Question: First of all, I am new to 'Swift/iOS' development and just started learning. I am trying to create a simple app that . The interface has a play and pause buttons, and slider to control the music volume. I have searched SO and found some similar posts, but haven't found them helpful in my situation.
When I build and start the app in Xcode, I got the errors:
'''
2015-04-07 23:04:25.403 Music Player[8772:102170] *** Terminating app due
to uncaught exception 'NSUnknownKeyException', reason:
'[<Music_Player.ViewController 0x7f991ad3a160> setValue:forUndefinedKey:]:
this class is not key value coding-compliant for the key play.'
*** First throw call stack:
(
0 CoreFoundation 0x000000010a45bf35 __exceptionPreprocess + 165
1 libobjc.A.dylib 0x000000010bf9fbb7 objc_exception_throw + 45
2 CoreFoundation 0x000000010a45bb79 -[NSException raise] + 9
3 Foundation 0x000000010a8737b3 -[NSObject(NSKeyValueCoding) setValue:forKey:] + 259
4 CoreFoundation 0x000000010a3a5e80 -[NSArray makeObjectsPerformSelector:] + 224
5 UIKit 0x000000010afacc7d -[UINib instantiateWithOwner:options:] + 1506
.....
22 UIKit 0x000000010ace7420 UIApplicationMain + 1282
23 Music Player 0x0000000109f24afe top_level_code + 78
24 Music Player 0x0000000109f24b3a main + 42
25 libdyld.dylib 0x000000010c779145 start + 1
)
libc++abi.dylib: terminating with uncaught exception of type NSException
(lldb)
'''
I use the class to instantiate a player for playing and pausing music.
'''
var player: AVAudioPlayer = AVAudioPlayer()
@IBAction func play(sender: AnyObject) {
var audioPath = NSString(string: NSBundle.mainBundle().pathForResource("music", ofType: "mp3")!) //file: music.mp3
var error: NSError? = nil
//instantiate the player
player = AVAudioPlayer(contentsOfURL: NSURL(string: audioPath), error: &error) //error pointer
player.prepareToPlay()
player.play()
}
@IBAction func pause(sender: AnyObject) {
player.pause()
}
'''
I haven't done anything yet with the slider other than the below code:
'''
@IBOutlet var slider: UISlider!
@IBAction func sliderChanged(sender: AnyObject) {
}
'''
the GUI is attached below:

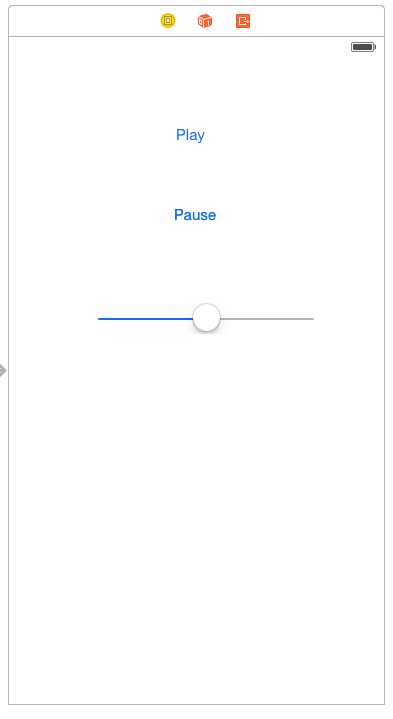
Answer: '''
if let resourceUrl = NSBundle.mainBundle().URLForResource("1", withExtension: "mp3") {
if NSFileManager.defaultManager().fileExistsAtPath(resourceUrl.path!) {
var error: NSError? = nil
//instantiate the player
player = AVAudioPlayer(contentsOfURL: resourceUrl, error: &error)
player.prepareToPlay()
player.play()
}
}
'''
Update your code like this for avoid crashing if file is not there.
'''
this class is not key value coding-compliant for the key play.
'''
Means If you have a control in your nib (xib file) that is linked to a property (IBOutlet) or method (IBAction) in your view controller, and you have either deleted or renamed the property or method, the runtime can't find it because it has been renamed and therefore crashes.
<URL> I created complete working project for you.